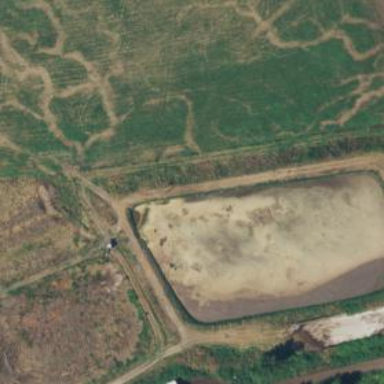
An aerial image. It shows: Detention basin used for land drainage purposes.